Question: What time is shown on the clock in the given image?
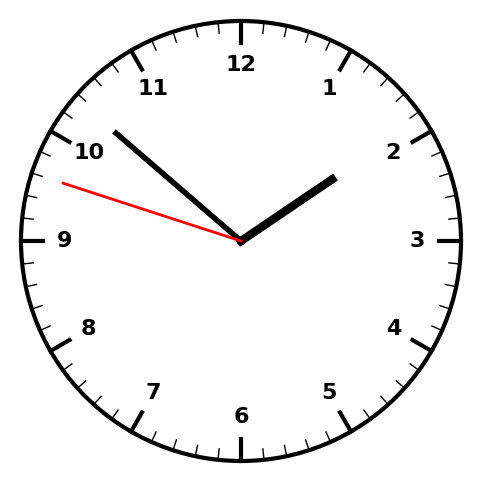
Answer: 01:51:48